Question: I would like to remove the element that is high lighted in blue on the below screenshot.
If I add the following to the CSS
'''
#p-tb body, { display:none }
'''
it is still not removed.
Can someone explain what I am doing wrong?

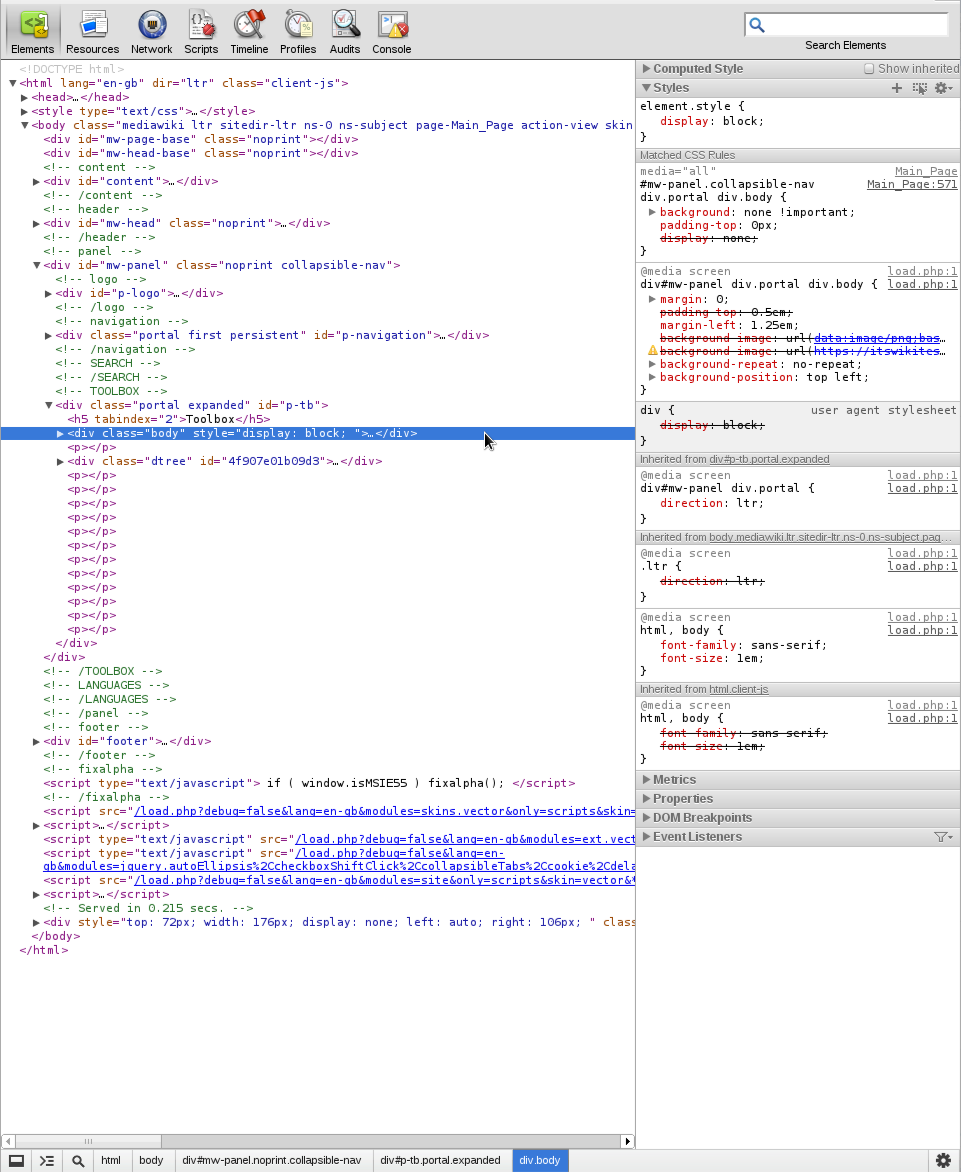
Answer: '#p-tb .body' is the selector you need - you missed the '.' and have an extra ',' freeloading on the end.
EDIT: Although, even if you correct that, the inline style will override that rule, except maybe if you add '!important' after the 'display:none'.